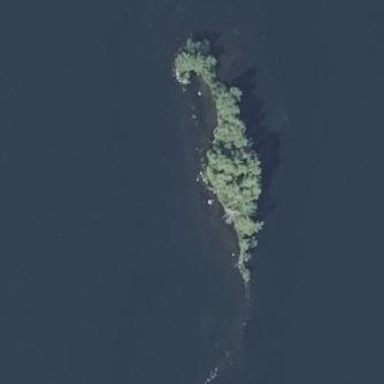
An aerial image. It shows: Island.